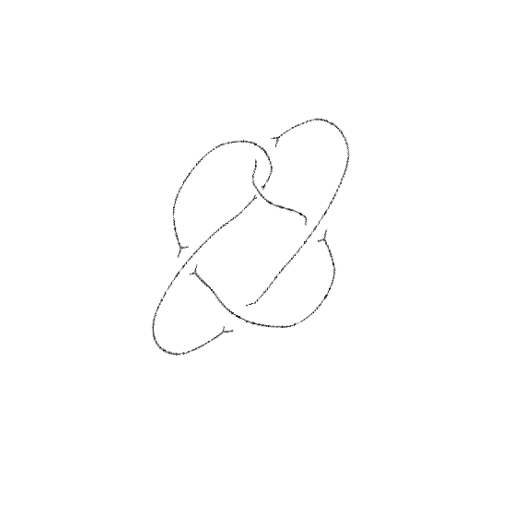
Crossing number: 5